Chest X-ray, AP view. Patient: 2 years old, sex M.
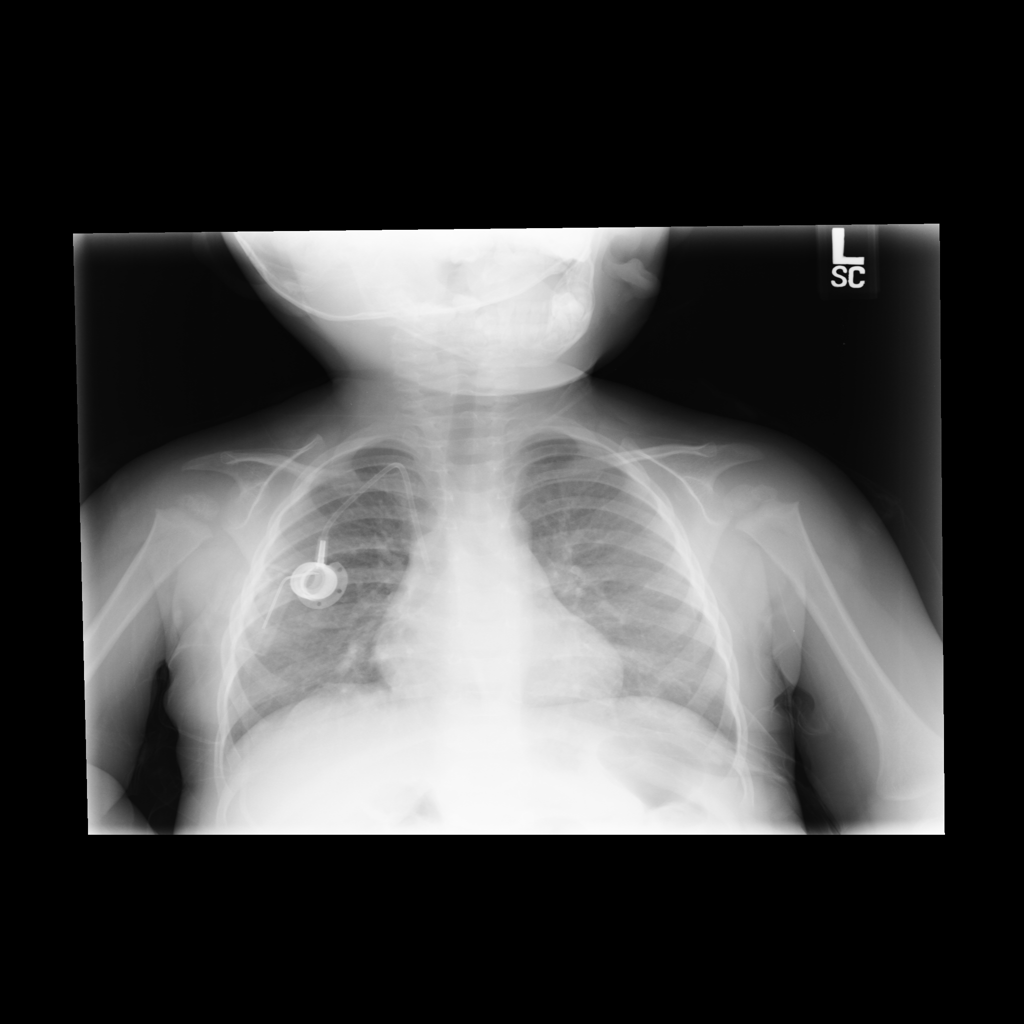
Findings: No Finding